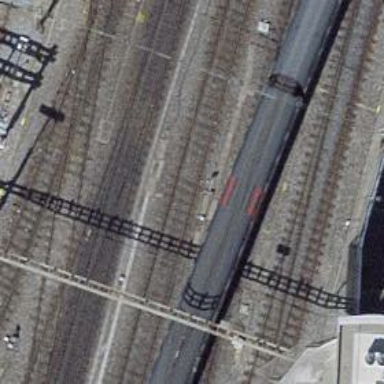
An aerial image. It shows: Siding railway line with electrified contact line for the trains.